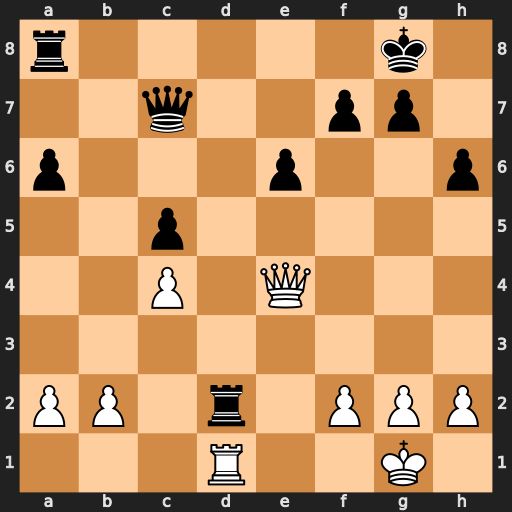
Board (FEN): r5k1/2q2pp1/p3p2p/2p5/2P1Q3/8/PP1r1PPP/3R2K1
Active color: w
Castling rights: -
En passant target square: -
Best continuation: Qxa8+ Kh7 Rxd2